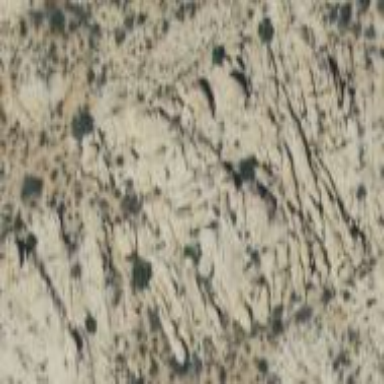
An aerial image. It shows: Landscape dominated by bare rock.